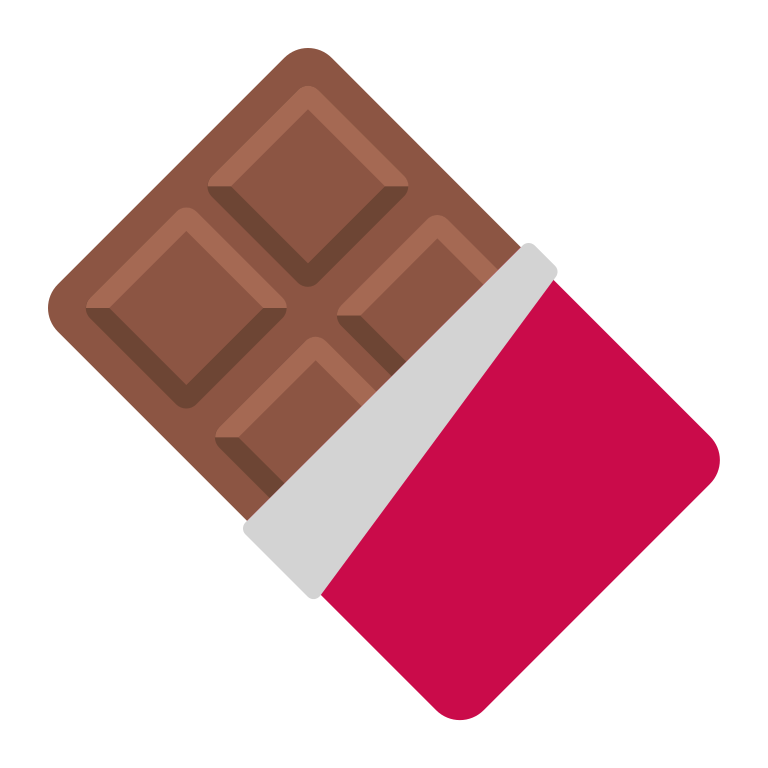
chocolate bar flat